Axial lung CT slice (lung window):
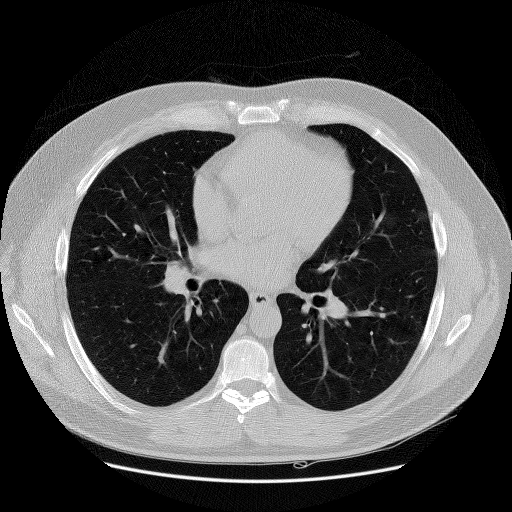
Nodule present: no